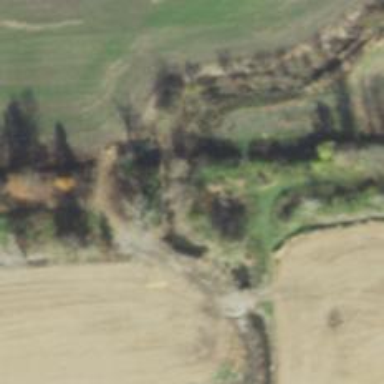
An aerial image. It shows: Bridge supported by abutments.